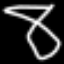
Label: hourglass